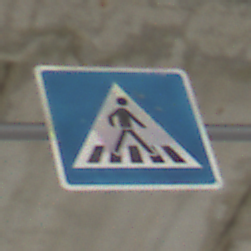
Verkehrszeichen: FussgaengerueberwegLinks
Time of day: MorningAfternoon
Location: Roofed (Suburban)
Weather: PartlyCloudy
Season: Winter
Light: Natural